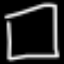
Label: square